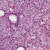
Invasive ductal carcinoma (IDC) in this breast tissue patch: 0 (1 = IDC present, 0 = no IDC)